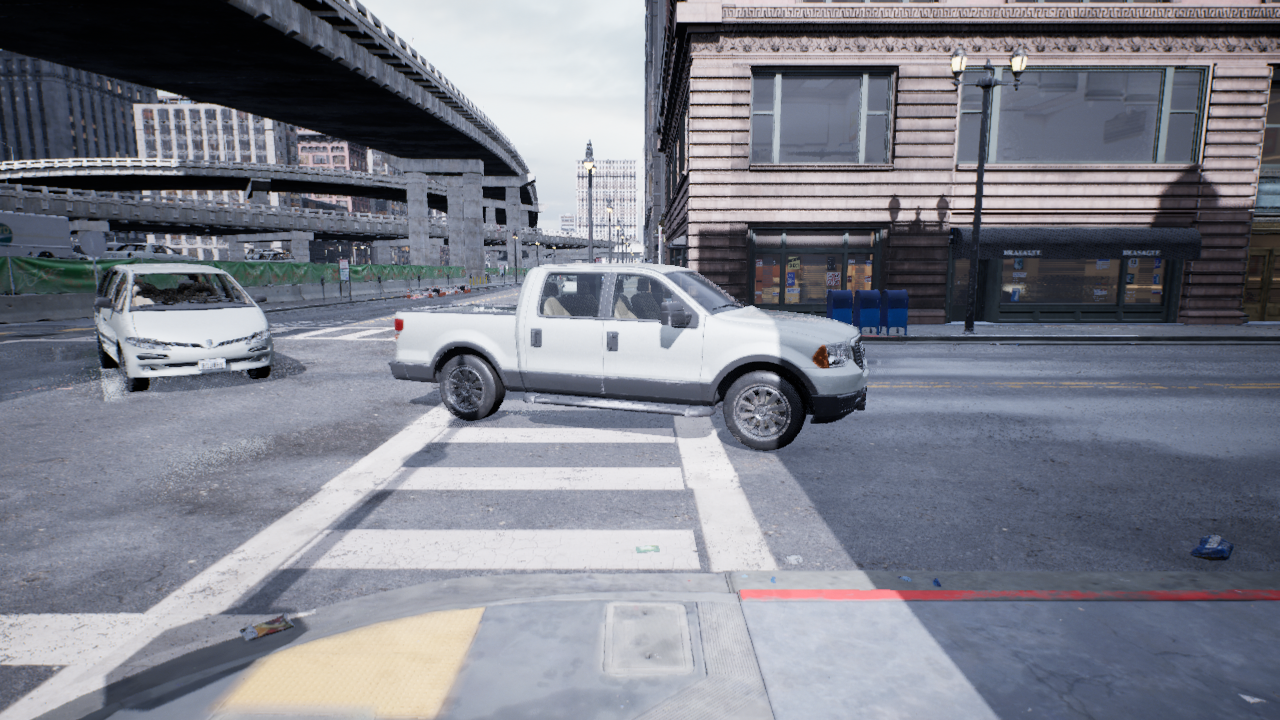
Venue: intersection
Lighting: overcast
Vehicle rig: pickup